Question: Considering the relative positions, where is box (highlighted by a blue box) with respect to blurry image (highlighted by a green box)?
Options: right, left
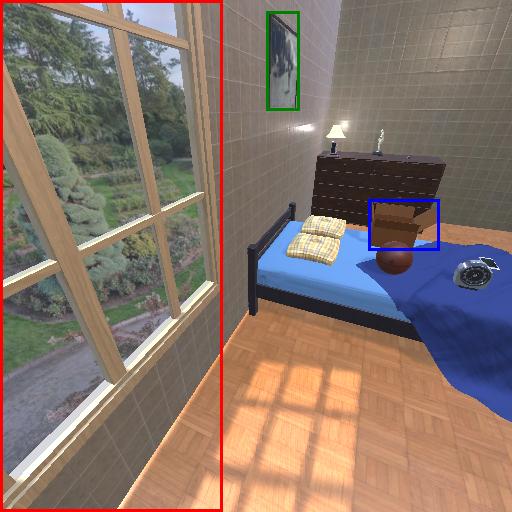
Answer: right